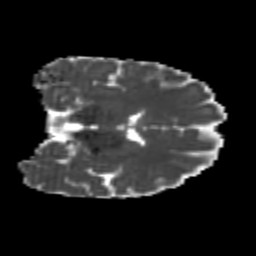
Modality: MD
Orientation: coronal
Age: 23
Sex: female
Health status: healthy
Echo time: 0.074 s